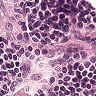
Metastatic tissue present: no